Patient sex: M
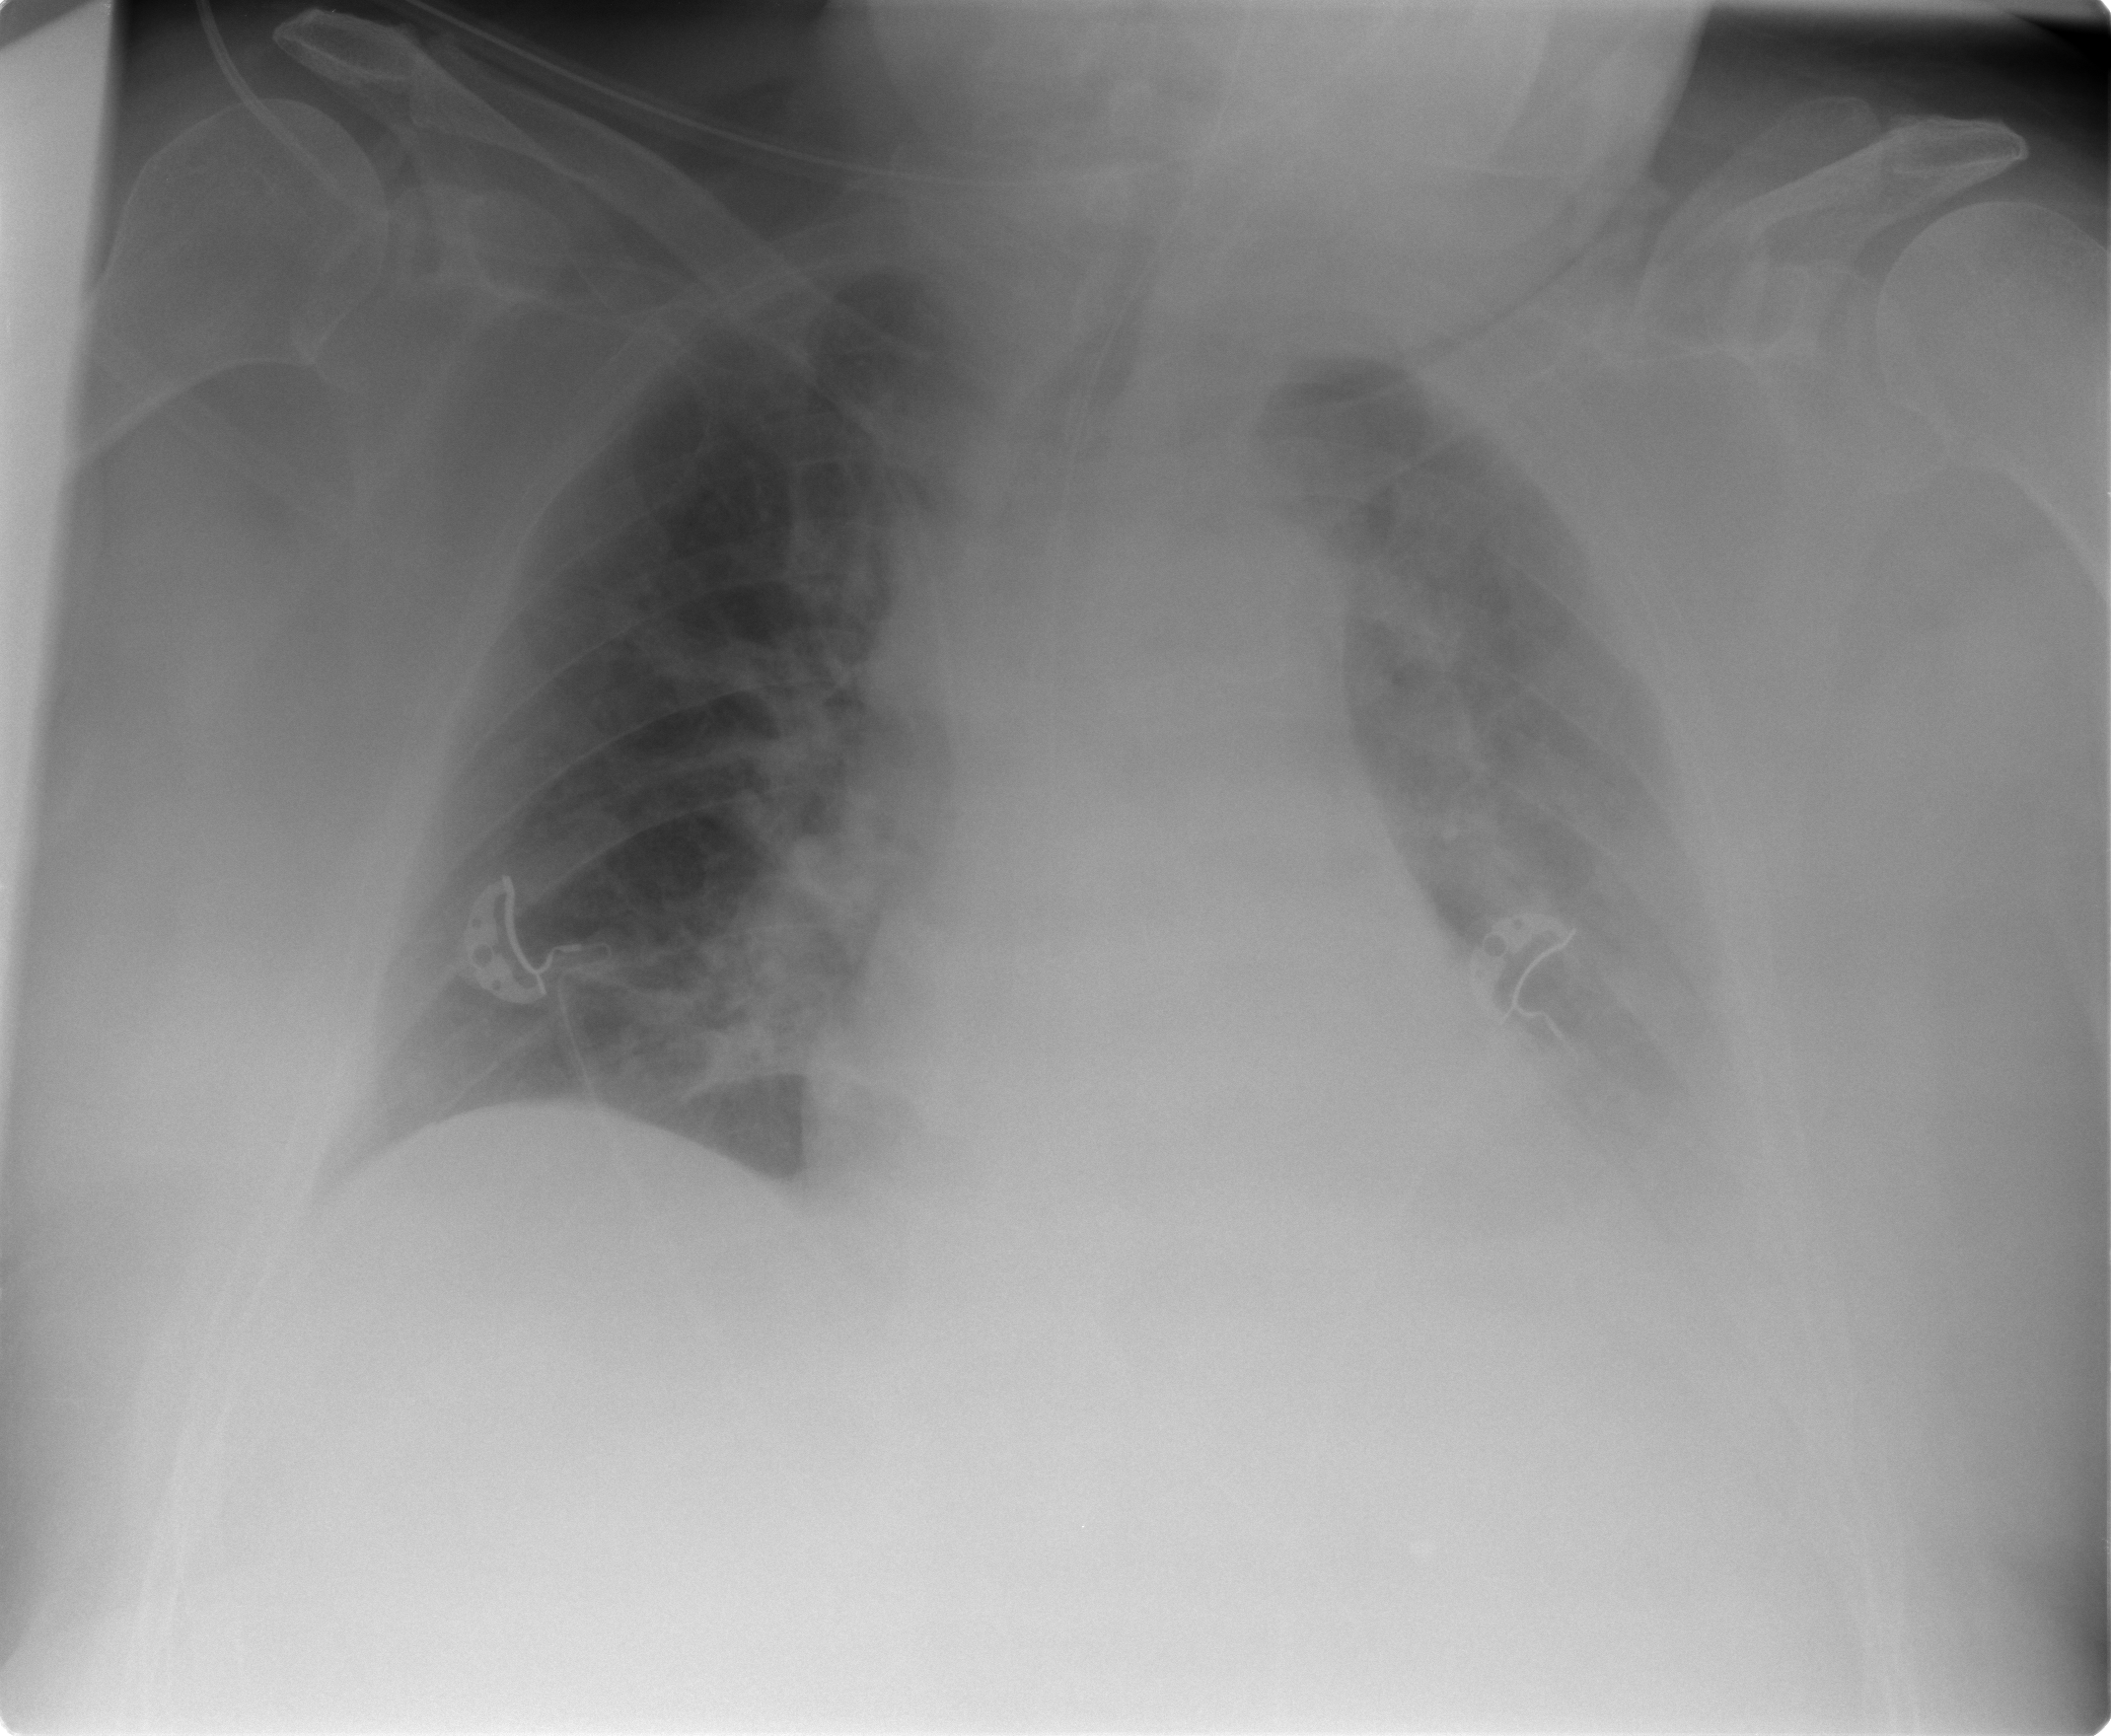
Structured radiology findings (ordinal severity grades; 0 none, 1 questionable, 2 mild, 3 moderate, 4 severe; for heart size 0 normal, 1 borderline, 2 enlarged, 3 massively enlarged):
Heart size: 2
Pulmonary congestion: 2
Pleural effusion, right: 0
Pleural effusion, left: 3
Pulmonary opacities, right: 0
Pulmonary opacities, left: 0
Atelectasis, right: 0
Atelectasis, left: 2